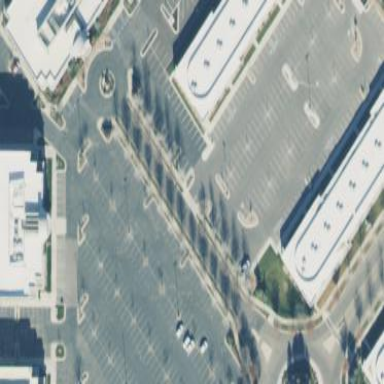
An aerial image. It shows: Parking area.